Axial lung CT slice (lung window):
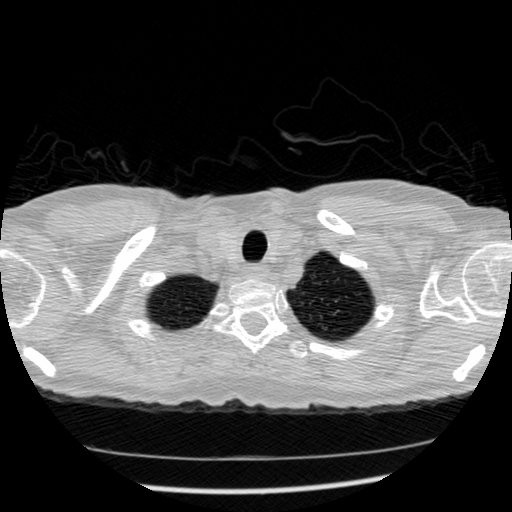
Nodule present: no